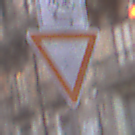
Verkehrszeichen: VorfahrtGewaehren
Zusatzzeichen oben: RichtungsangabeDurchPfeile9
Umgebung: Outdoor, Urban
Tageszeit: MorningAfternoon
Wetter: PartlyCloudy
Licht: Natural
Jahreszeit: NotSpecified
Kontrast: LowContrast